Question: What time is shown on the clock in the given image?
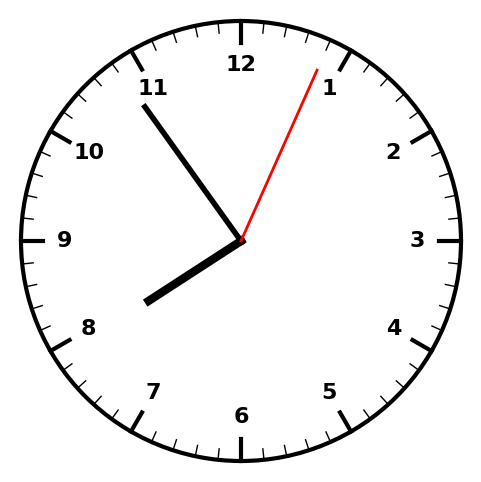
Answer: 07:54:04